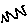
Label: zigzag